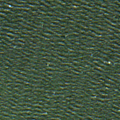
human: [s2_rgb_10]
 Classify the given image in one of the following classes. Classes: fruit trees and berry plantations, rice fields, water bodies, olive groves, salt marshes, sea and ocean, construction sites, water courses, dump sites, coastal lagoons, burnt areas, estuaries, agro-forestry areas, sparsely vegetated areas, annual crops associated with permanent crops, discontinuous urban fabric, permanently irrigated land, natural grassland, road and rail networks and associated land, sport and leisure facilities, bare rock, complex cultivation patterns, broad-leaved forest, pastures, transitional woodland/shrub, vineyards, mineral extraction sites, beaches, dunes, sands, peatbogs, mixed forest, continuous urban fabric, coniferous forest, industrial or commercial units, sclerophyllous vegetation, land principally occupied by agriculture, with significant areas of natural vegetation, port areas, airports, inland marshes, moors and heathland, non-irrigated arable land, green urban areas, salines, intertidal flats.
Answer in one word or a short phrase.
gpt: sea and ocean